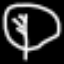
Label: leaf